Question: I am working with data which I get in text files, and which has to be subsequently analysed. I'm currently using Excel for this task. The original file looks like this:
'''
Contact Angle (deg) 86.20
Wetting Tension (dy/cm) 4.836
Wetting Tension Left (dy/cm) 39.44
Wetting Tension Right (dy/cm) 39.44
Base Tilt Angle (deg) 0.00
Base (mm) 1.6858
Base Area (mm2) 2.2322
Height (mm) 0.7888
Tip Width (mm) 0.9707
Wetted Tip Width (mm) 0.9581
Sessile Volume (ul) 1.1374
Sessile Surface Area (mm2) 4.1869
Contrast (cts) 245
Sharpness (cts) 161
Black Peak (cts) 10
White Peak (cts) 255
Edge Threshold (cts) 111
Base Left X (mm) 4.138
Base Right X (mm) 5.821
Base Y (mm) 2.980
RMS Fit Error (mm) 3.545E-3
@1600
'''
I don't need the majority of this information, and for now, all I need is the Contact Angle at the top, and the time (prefixed by the '@' at the bottom). At the moment, I have a script which extracts the information I need and creates another text file for easy reading. The code used is below:
'''
infile = "in.txt"
outfile = "newout.out"
measure_time = ""
with open(infile) as f, open(outfile, 'w') as f2:
for line in f:
if line.split():
if line.split()[0] == "Contact":
contact_angle = line.split()[-1].strip()
f2.write("Contact Angle (deg): " + contact_angle + '
')
if line.split()[0][0] == '@':
for i in range(1,5):
measure_time += (line.split()[0][i])
f2.write("Measured at: " + measure_time[:2] + ":" + measure_time[2:] + '
')
measure_time = ""
else:
continue
'''
What I am looking for is a way to get my data nicely formatted in a spreadsheet for easy analysis. I would like the angles in the same row, in adjoining cells, and the measurement time in the cells below that, but I'm unsure what the best way to go about this is.
Can anyone with some more Python experience help me here?
EDIT: The image here shows what I tried to explain (poorly) above.
EDIT2: The solution posted below by @RonRosenfeld works, but I would still prefer to have a Python solution for this problem, as stated earlier. As I have no previous experience with Excel VBA, I would rather use something familiar to me.
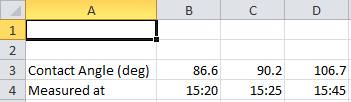
Answer: I would just read the original file or files into Excel, selecting only those lines that begin with the Contact Angle, or @ token. I'm not sure how much error checking you need to do. The following assumes that you will select multiple files, and that each file is formatted as you demonstrated in your original data. It will output the angles in row 1, and the corresponding times in row 2. It does NOT check for proper formatting; or that every Angle has a corresponding Time.
It also does NOT test and will give an error, if you only select one file. That capability can be added, if necessary.
It should also be easy to modify if you want to select additional parameters.
'''
Option Explicit
'Set Reference to Microsoft Scripting Runtime
Sub GetDataFromTextFiles()
Dim FSO As FileSystemObject
Dim TS As TextStream
Dim F As File
Dim sLines As Variant
Dim I As Long, J As Long
Dim sFilePath
Dim S As String
Dim vLines() As Variant
Dim rExtract As Range
'Hard Coded here but could also use a
'User form to select multiple lines
vLines = Array("@", "Contact Angle")
Set rExtract = [b3]
Cells.Clear
[a3] = "Contact Angle (deg)"
[a4] = "Measured At"
sFilePath = Application.GetOpenFilename("Text Files (*.txt), *.txt", MultiSelect:=True)
Set FSO = New FileSystemObject
For J = LBound(sFilePath) To UBound(sFilePath)
Set TS = FSO.OpenTextFile(sFilePath(J), ForReading)
Do Until TS.AtEndOfStream = True
S = Trim(Replace(TS.ReadLine, Chr(9), Chr(32)))
For I = 0 To UBound(vLines)
If InStr(1, S, vLines(I)) = 1 Then
Select Case I
Case 0 '@
With rExtract(2, 1)
.Value = TimeSerial(Int(Mid(S, 2) / 100), Mid(S, 2) Mod 100, 0)
.NumberFormat = "hh:mm"
End With
Case 1 '@
rExtract(1, 1) = Mid(S, InStrRev(S, " ") + 1)
'advance to next column after outputting angle
Set rExtract = rExtract(1, 2)
End Select
End If
Next I
Loop
Next J
Cells.EntireColumn.AutoFit
End Sub
'''
Here is another macro that does NOT require setting a reference to Microsoft Scripting Runtime. It does not use the FileSystemObject, but rather uses built-in VBA routines to read the file. I have been told that it will run more quickly, but I've not tested it myself. In addition, there could be issues with certain types of data, but they do not seem to exist in your files, and it runs fine on your sample.
'''
Option Explicit
Sub GetDataFromTextFiles()
Dim sLines As Variant
Dim I As Long, J As Long
Dim sFilePath
Dim S As String
Dim vLines() As Variant
Dim rExtract As Range
'Hard Coded here but could also use a
'User form to select multiple lines
vLines = Array("@", "Contact Angle")
Set rExtract = [b3]
Cells.Clear
[a3] = "Contact Angle (deg)"
[a4] = "Measured At"
sFilePath = Application.GetOpenFilename("Text Files (*.txt), *.txt", MultiSelect:=True)
For J = LBound(sFilePath) To UBound(sFilePath)
Open sFilePath(J) For Input As #1
Do While Not EOF(1)
Input #1, S
S = Trim(Replace(S, Chr(9), Chr(32)))
For I = 0 To UBound(vLines)
If InStr(1, S, vLines(I)) = 1 Then
Select Case I
Case 0 '@
With rExtract(2, 1)
.Value = TimeSerial(Int(Mid(S, 2) / 100), Mid(S, 2) Mod 100, 0)
.NumberFormat = "hh:mm"
End With
Case 1
rExtract(1, 1) = Mid(S, InStrRev(S, " ") + 1)
'advance to next column after outputting angle
Set rExtract = rExtract(1, 2)
End Select
End If
Next I
Loop
Close #1
Next J
Cells.EntireColumn.AutoFit
End Sub
'''